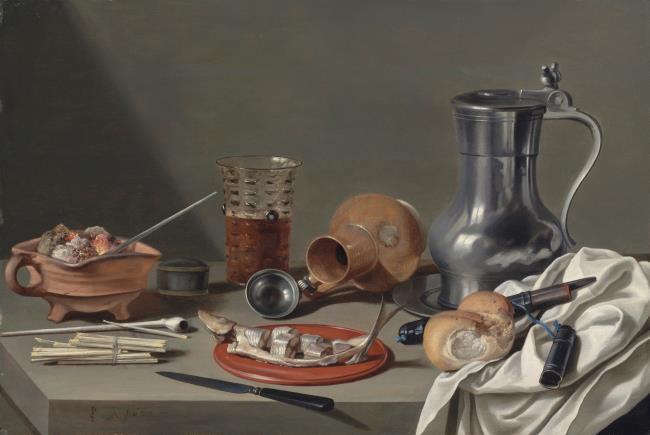
Title: Still life with a herring, smoking utensils and drinking vessels
Artist: Pieter Claesz.
Earliest date: 1627
Genre: painting
Iconography: Still Life
Keywords: still life, on a stone table, napkin, fire pot, pipe, zwavelstokje (matchstick), tobacco box, knife, sheath (case), drinking glass, stoneware, ewer (vessel), plate (general, dish), herring, roll, beer, pewter (metalwork)